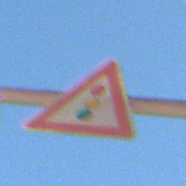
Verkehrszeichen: Lichtzeichenanlage
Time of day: MorningAfternoon
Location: Outdoor (Nature)
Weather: Clear
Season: Summer
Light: Natural